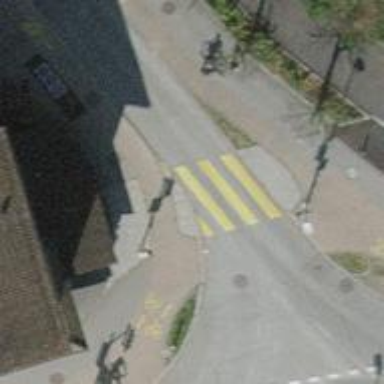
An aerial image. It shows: Footway with traffic signals at crossing.